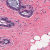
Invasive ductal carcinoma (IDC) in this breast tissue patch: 0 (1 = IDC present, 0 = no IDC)